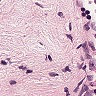
Metastatic tissue present: no